Question: I have several textboxes which I need to check before post them back. I do this with jQuery using each function. When the submit button is pressed (LinkButton1) I iterate over the textboxes and check they values:
'''
<asp:textbox id="txt1" class="tocheck" runat="server />
<asp:textbox id="txt2" class="tocheck" runat="server />
<asp:textbox id="txt3" class="tocheck" runat="server />
$('#LinkButton1').click(function () {
var error = false;
$.each('.tocheck', function (i, v) {
checkVal(v.val());
});
});
'''
But a runtime error is thrown saying v is undefined:

How can I retrieve the textbox value?
Thank you.
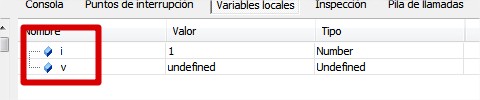
Answer: The issue is that you aren't passing in a collection correctly.
'''
$('#LinkButton1').click(function () {
var error = false;
$.each('.text', function (i, v) { // <-- you are passing in a STRING not a collection of elements
checkVal(v.val());
});
});
'''
try
'''
$('#LinkButton1').click(function () {
var error = false;
$.each($('.text'), function (i, v) {
checkVal($(v).val());// <-- need to wrap in jQuery to use jQuery methods
});
});
'''